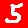
Digit: 5